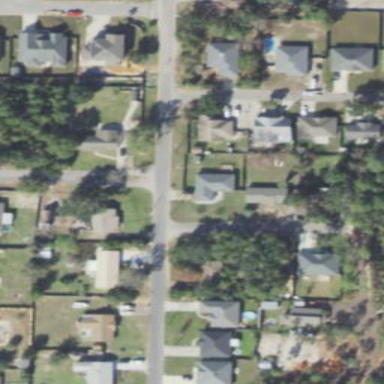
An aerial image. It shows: This residential area consists of single-family homes.